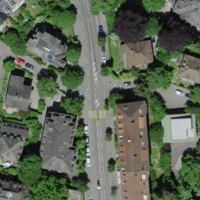
EUNIS habitat code: 55
Species observed at this site:
Circaea lutetiana
Symphoricarpos albus